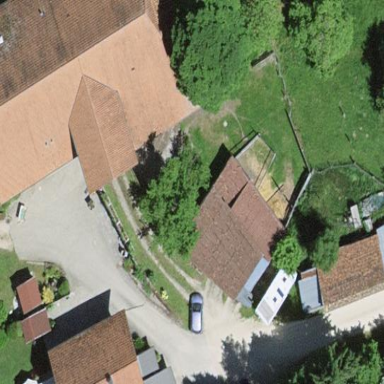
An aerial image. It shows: Farmyard area.